Interaction volume radius: 5 \u00c5
Interaction volume height: 20 \u00c5
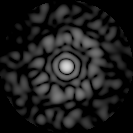
Disorder parameter: 0.8707